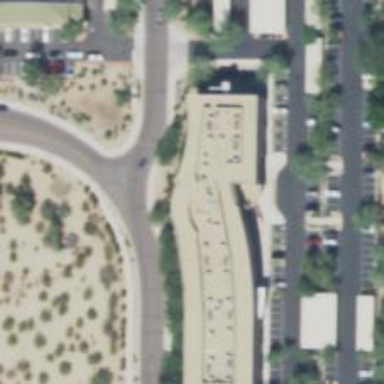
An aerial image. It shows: Healthcare clinic is depicted in the image.